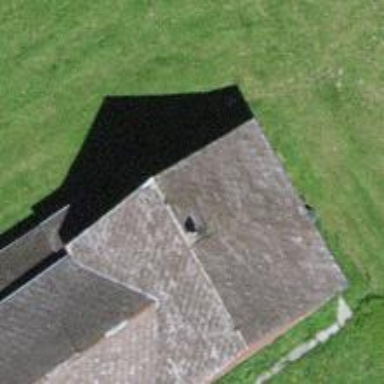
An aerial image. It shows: Farm building.